RGB frame:
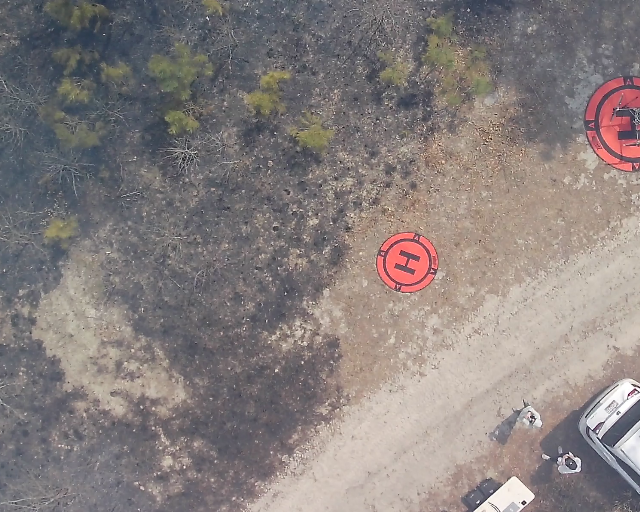
Thermal frame:
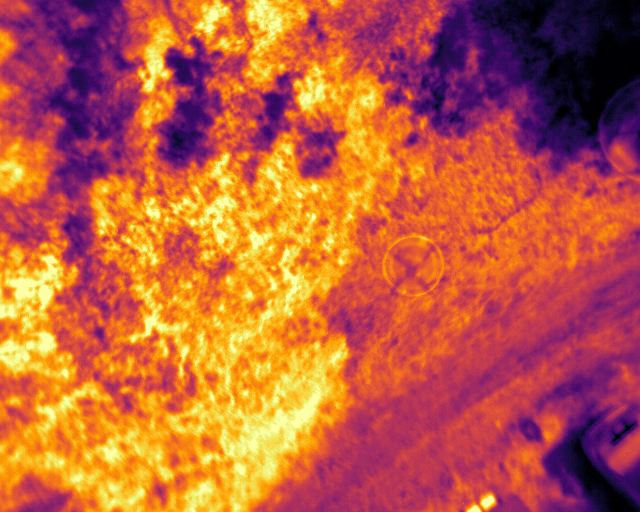
Captured: 2026-02-26 03:39:32
Pixels at or above 80 °C: 0 (fraction of frame: 0)